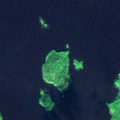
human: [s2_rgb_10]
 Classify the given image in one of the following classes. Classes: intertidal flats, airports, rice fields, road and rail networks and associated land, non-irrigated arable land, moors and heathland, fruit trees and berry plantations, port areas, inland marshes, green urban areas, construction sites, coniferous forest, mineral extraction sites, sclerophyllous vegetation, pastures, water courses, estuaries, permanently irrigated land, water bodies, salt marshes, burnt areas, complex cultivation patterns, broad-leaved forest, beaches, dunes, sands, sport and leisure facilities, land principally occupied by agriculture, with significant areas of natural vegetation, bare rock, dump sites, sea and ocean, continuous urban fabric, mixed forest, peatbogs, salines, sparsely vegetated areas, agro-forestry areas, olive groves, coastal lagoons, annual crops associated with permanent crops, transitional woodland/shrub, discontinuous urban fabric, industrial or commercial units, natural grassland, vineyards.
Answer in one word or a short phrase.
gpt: water bodies